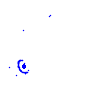
Particle: kaon